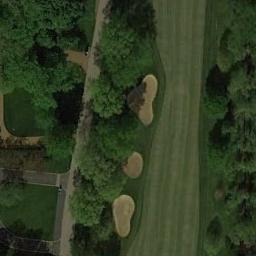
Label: golf_course